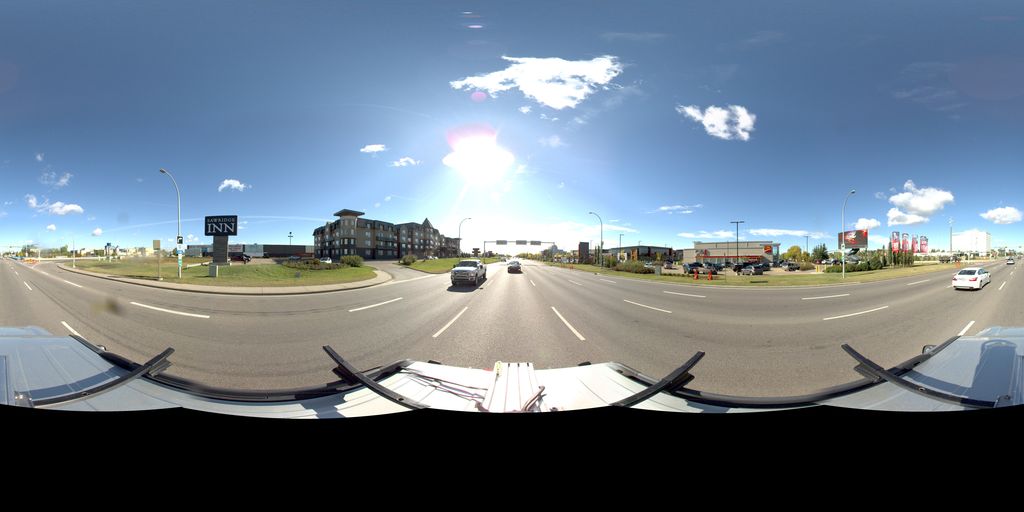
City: edmonton